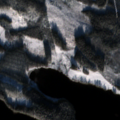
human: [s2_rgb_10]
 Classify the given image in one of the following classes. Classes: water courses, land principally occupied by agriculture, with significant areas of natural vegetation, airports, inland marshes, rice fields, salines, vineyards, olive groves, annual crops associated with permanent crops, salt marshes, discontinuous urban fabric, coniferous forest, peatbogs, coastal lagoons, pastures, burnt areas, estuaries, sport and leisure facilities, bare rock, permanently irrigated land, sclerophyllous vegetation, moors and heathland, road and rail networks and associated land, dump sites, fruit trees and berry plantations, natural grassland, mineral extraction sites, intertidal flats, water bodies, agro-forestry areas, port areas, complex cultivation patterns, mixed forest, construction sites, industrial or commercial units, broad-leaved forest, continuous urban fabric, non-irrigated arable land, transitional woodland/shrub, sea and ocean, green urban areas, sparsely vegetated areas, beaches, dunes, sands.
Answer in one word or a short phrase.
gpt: coniferous forest, mixed forest, transitional woodland/shrub, water bodies